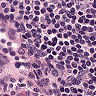
Metastatic tissue present: no